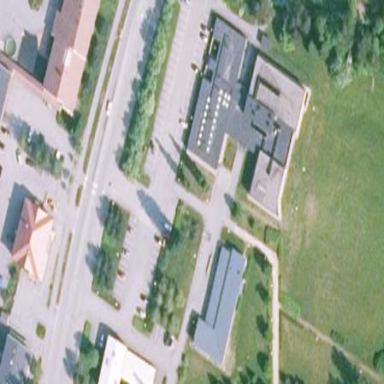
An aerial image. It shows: Building.